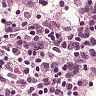
Metastatic tissue present: no